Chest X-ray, AP view. Patient: 47 years old, sex F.
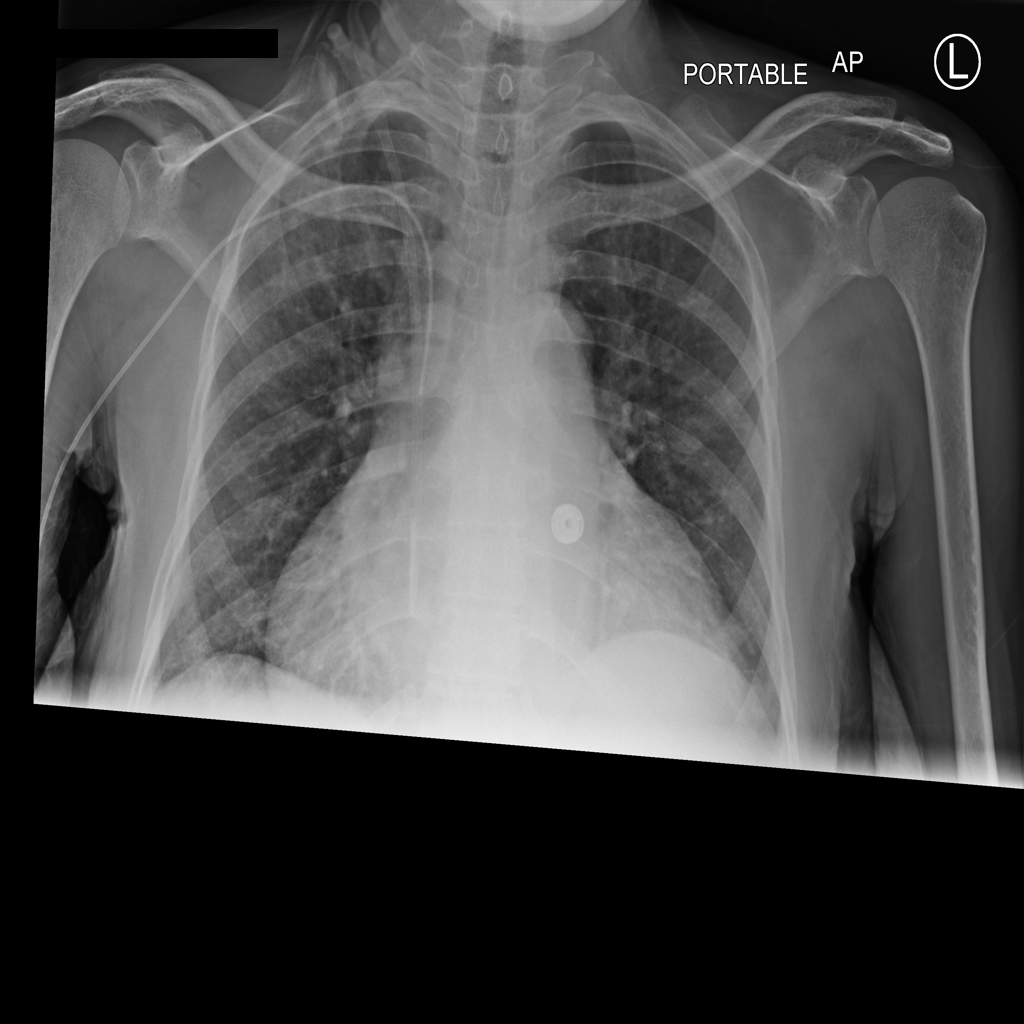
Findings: Cardiomegaly, Effusion